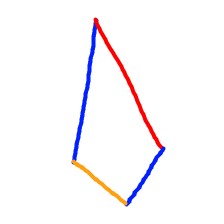
Shape: kite